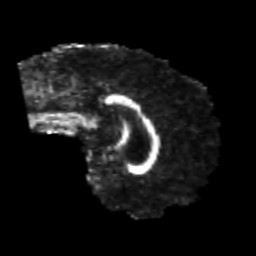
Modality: FA
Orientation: sagittal
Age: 20
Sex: male
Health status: healthy
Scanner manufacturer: philips
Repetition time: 7.386 s
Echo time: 0.08599 s